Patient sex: F
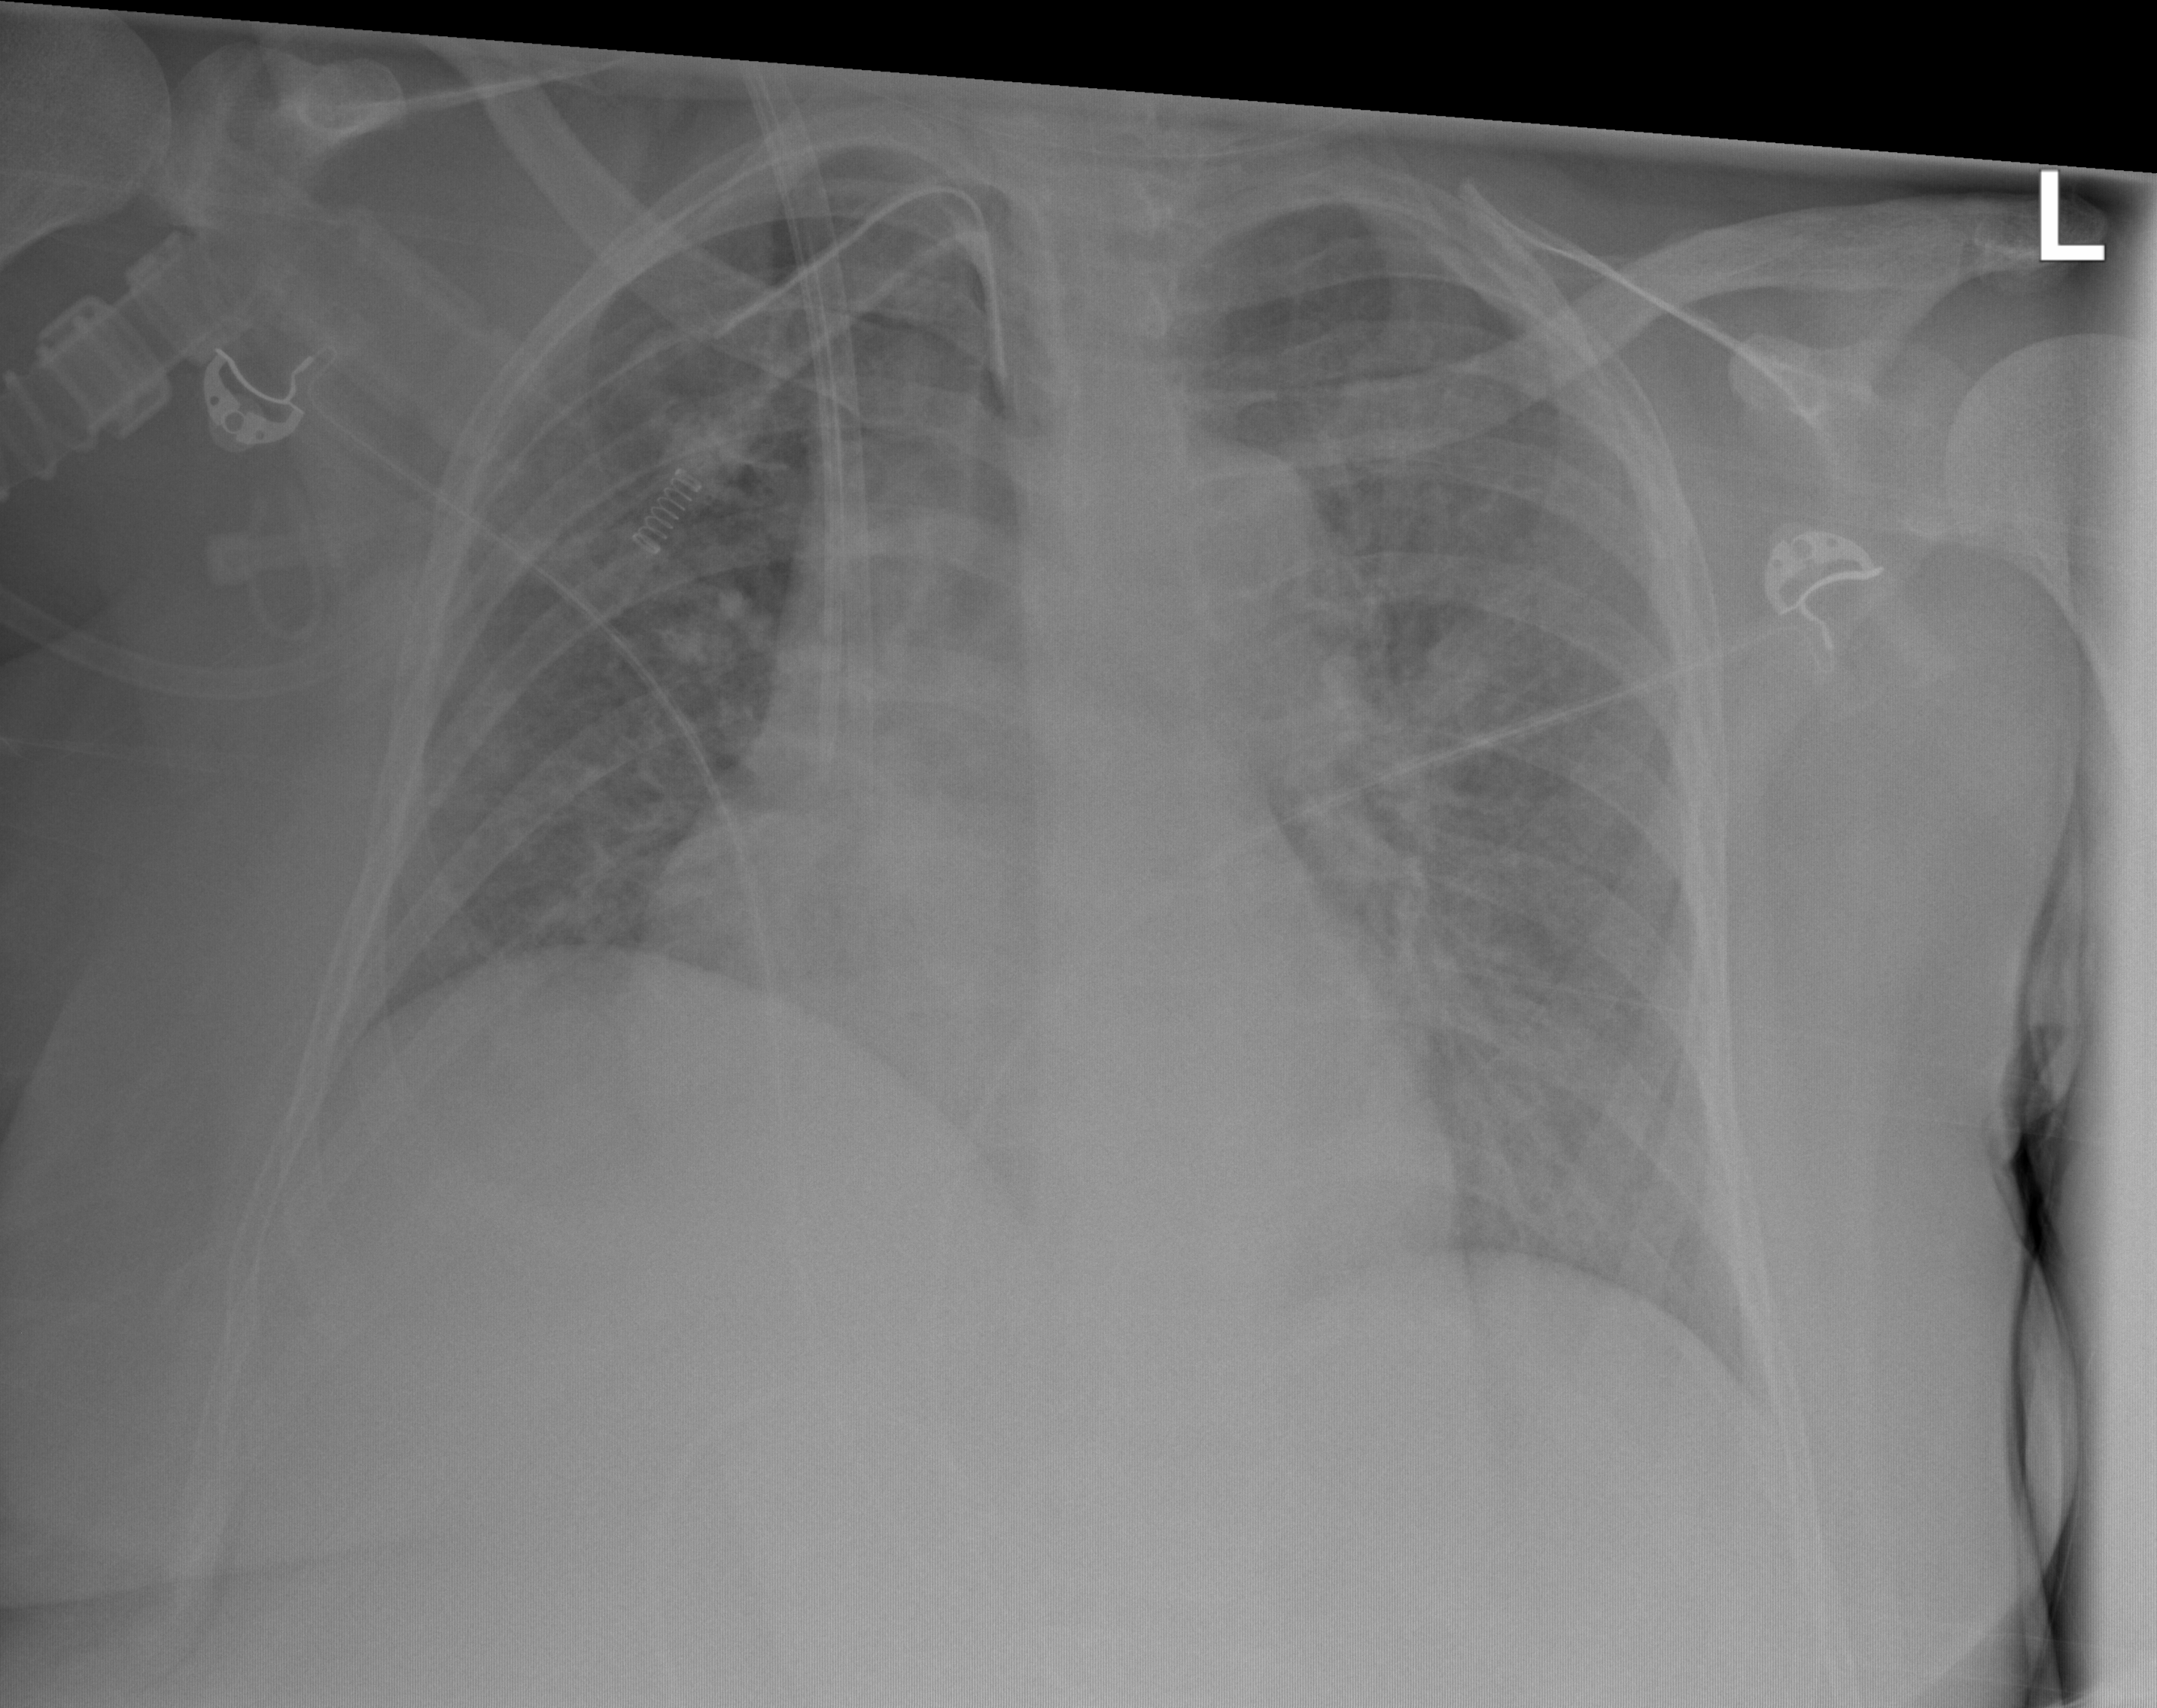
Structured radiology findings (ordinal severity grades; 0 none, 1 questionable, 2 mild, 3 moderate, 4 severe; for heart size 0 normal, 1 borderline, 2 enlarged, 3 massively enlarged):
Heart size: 1
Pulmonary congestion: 1
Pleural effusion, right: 0
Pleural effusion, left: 0
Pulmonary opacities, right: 2
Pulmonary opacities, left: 2
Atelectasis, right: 2
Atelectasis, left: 2